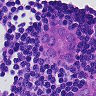
Metastatic tissue present: yes